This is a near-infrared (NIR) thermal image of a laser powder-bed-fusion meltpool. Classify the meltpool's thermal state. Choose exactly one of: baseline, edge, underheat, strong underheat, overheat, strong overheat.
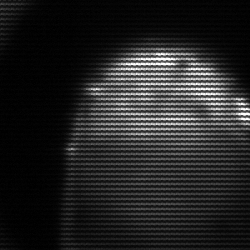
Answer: edge